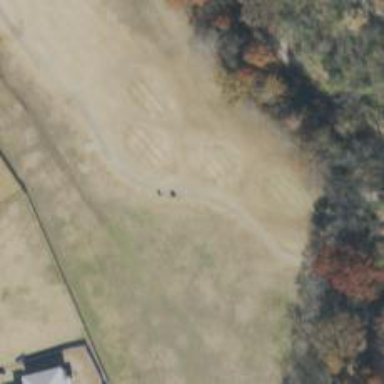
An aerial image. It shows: Service road used as golf cart path.